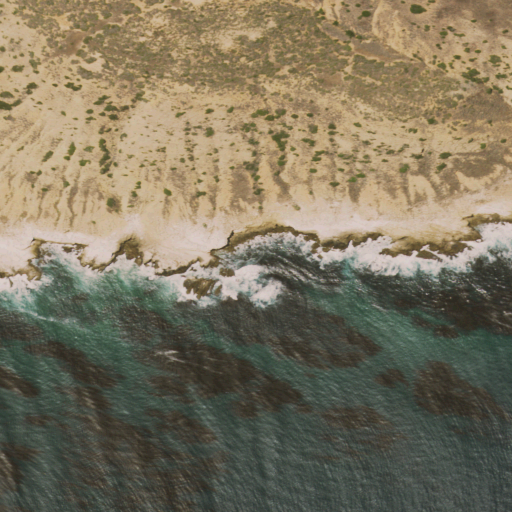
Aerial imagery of cape in California named South Point containing shrub, open water, and grassland